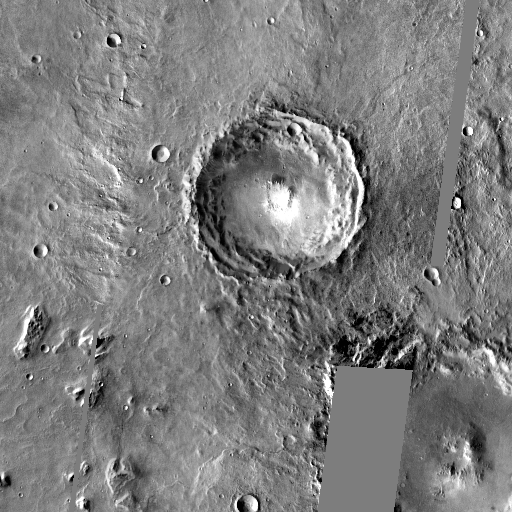
Crater classes present: Background, Other, Layered, Secondary